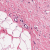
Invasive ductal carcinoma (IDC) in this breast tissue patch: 0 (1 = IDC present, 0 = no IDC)